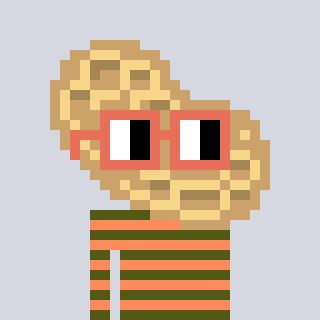
a pixel art character with square orange glasses, a peanut-shaped head and a peachy-colored body on a cool background